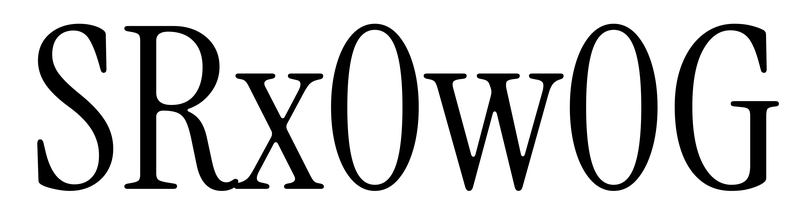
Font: InstrumentSerif-Regular